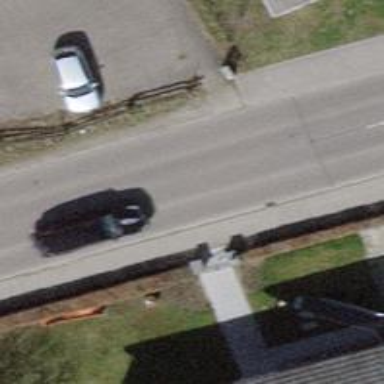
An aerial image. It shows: Secondary road with asphalt surface and sidewalks on both sides.